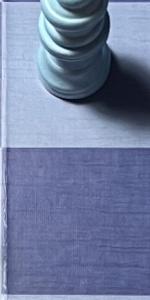
Label: Empty